Question: I am trying to run a WebAPI project on WinXP through WebMatrix 2. I'm getting this error when attempting to browse index.cshtml (in the root):

I created a WebAPI project under the MVC4 project type in Visual Studio 2010, then set the project to run under IIS Express.
The .NET CLR settings in the VS-created WebMatrix site is .NET 4.0 (Integrated).
I've already tried playing with the 'runAllManagedModulesForAllRequests' setting in Web.config, no luck.
The error occurs in both the development server and IIS Express.
I have already rebooted.
if I create a Site it works. Razor .cshtml files added to that site through WebMatrix render just fine.
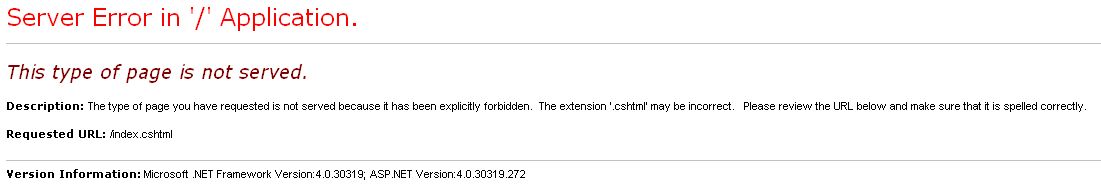
Answer: The problem was a single line in the default WebAPI template web.config:
'''
<appSettings>
<add key="aspnet:UseTaskFriendlySynchronizationContext" value="true" />
<add key="webpages:Version" value="2.0.0.0" />
<add key="webpages:Enabled" value="false" /> <-- BAD!!!!
<add key="PreserveLoginUrl" value="true" />
<add key="ClientValidationEnabled" value="true" />
<add key="UnobtrusiveJavaScriptEnabled" value="true" />
</appSettings>
'''
Setting that 'webpages:Enabled' setting to 'true' fixed the problem and now my .cshtml files work. Hope this helps others.
This question explains the 'webpages:Enabled' setting:
<URL>